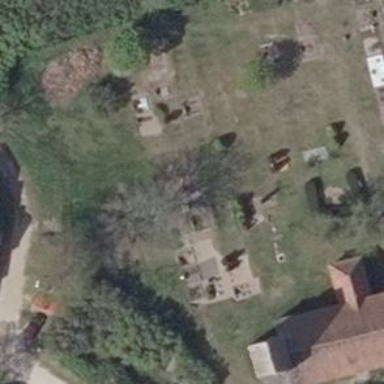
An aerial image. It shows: Graveyard.